What has changed from the first image to the second?
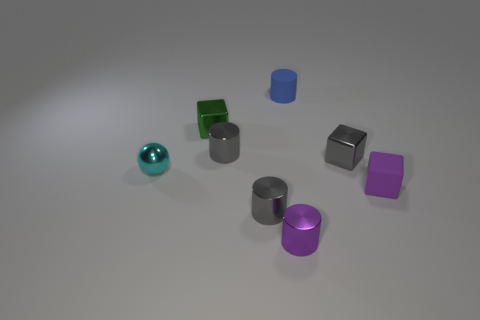
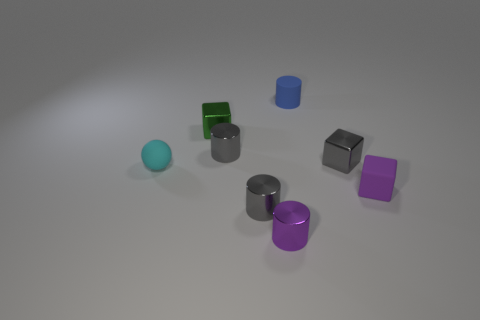
the metallic ball changed to rubber
the small metal ball changed to matte
the metallic sphere changed to matte
the cyan metal object turned rubber
the tiny cyan metallic ball that is to the left of the green block turned rubber
the small cyan metal sphere that is to the left of the tiny green block turned rubber
the tiny cyan shiny sphere left of the green metallic thing changed to matte